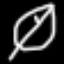
Label: leaf